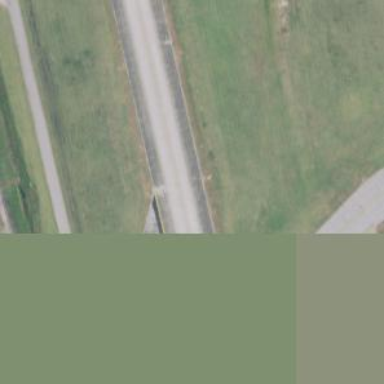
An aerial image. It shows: View of taxiway at the airport.